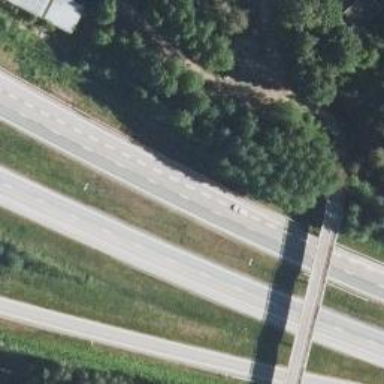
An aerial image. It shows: Asphalt motorway.